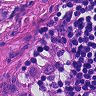
Metastatic tissue present: yes